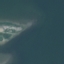
Land use / land cover class: SeaLake